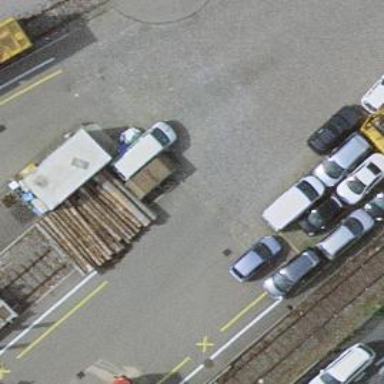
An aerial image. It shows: Railway buffer stop.